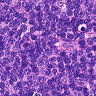
Metastatic tissue present: no